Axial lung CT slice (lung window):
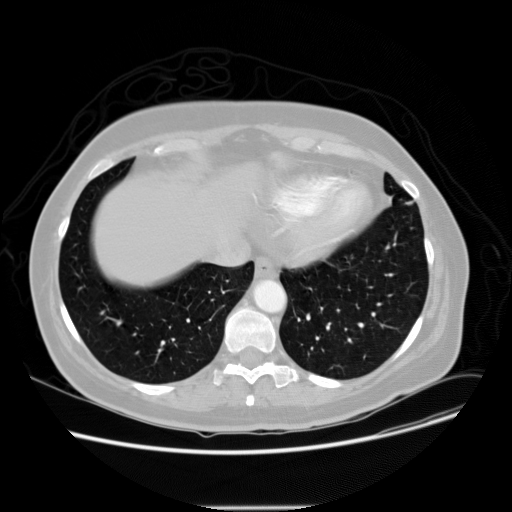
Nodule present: no